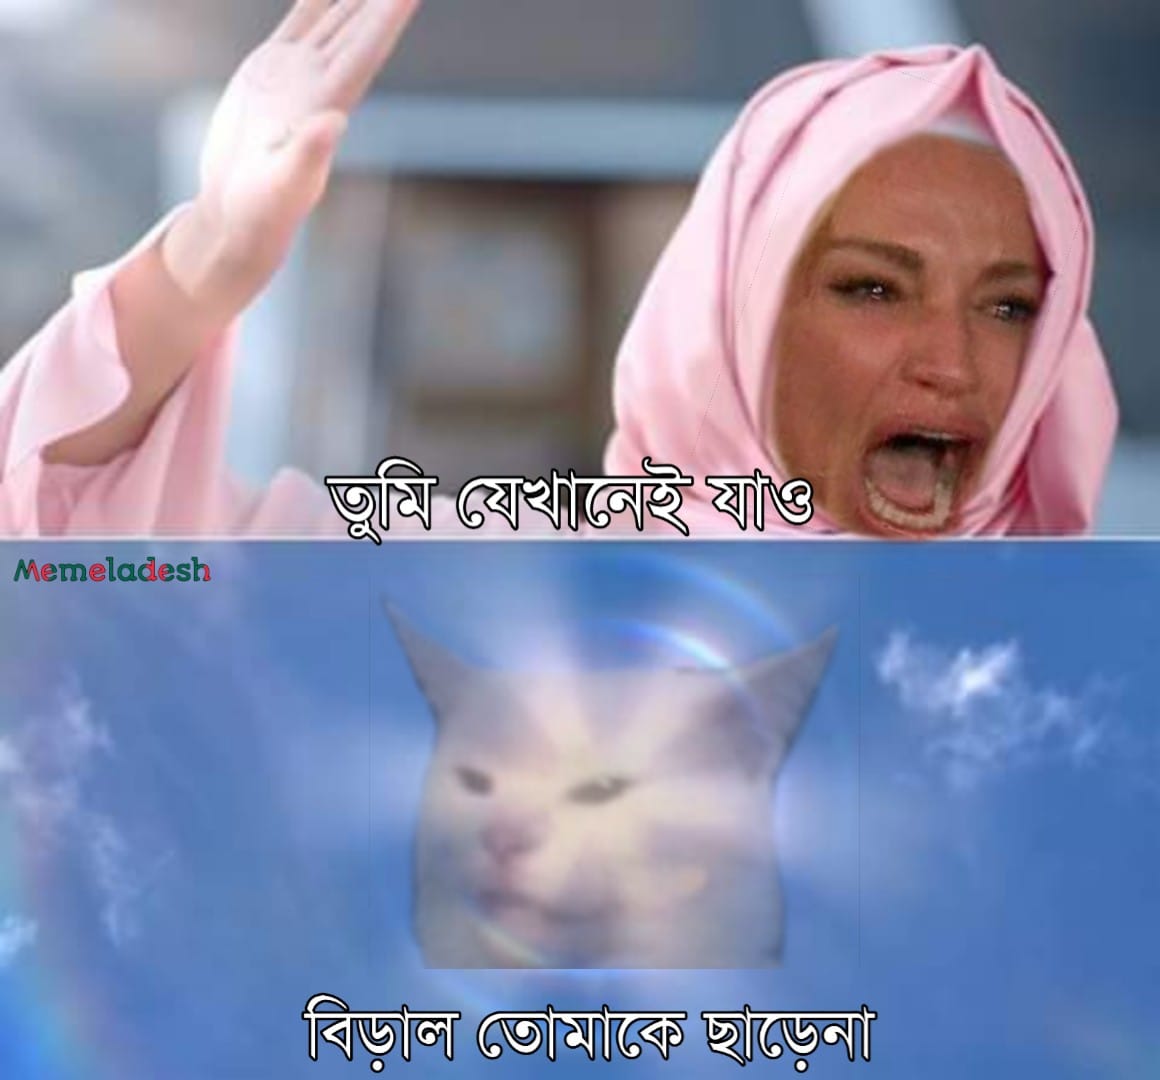
Caption: তুমি যেখানেই যাও    বিড়াল তোমাকে ছাড়েনা
Label: non-hate